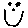
Label: smiley face